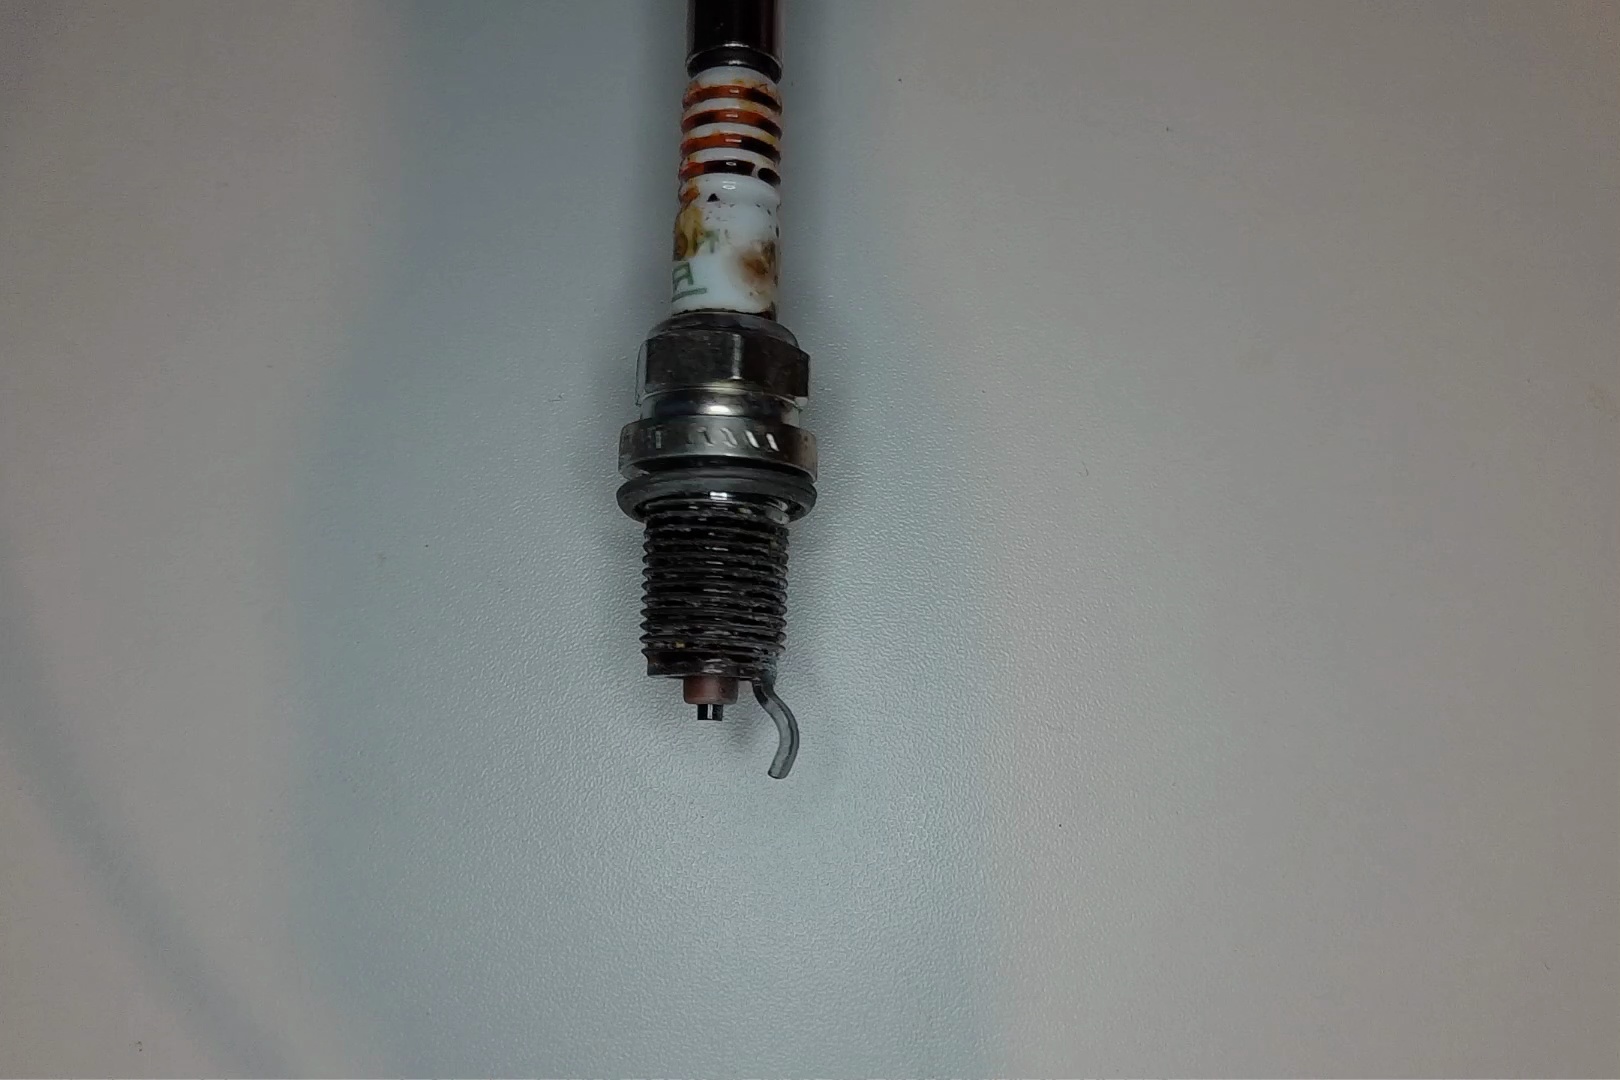
Label: anomaly